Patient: sex F, age 52
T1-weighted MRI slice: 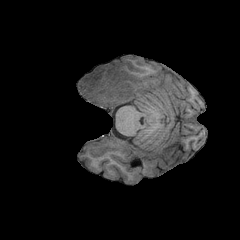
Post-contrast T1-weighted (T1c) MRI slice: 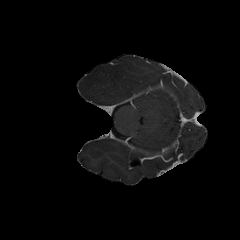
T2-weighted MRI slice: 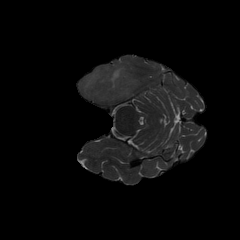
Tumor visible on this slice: yes
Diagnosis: Glioblastoma, IDH-wildtype
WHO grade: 4